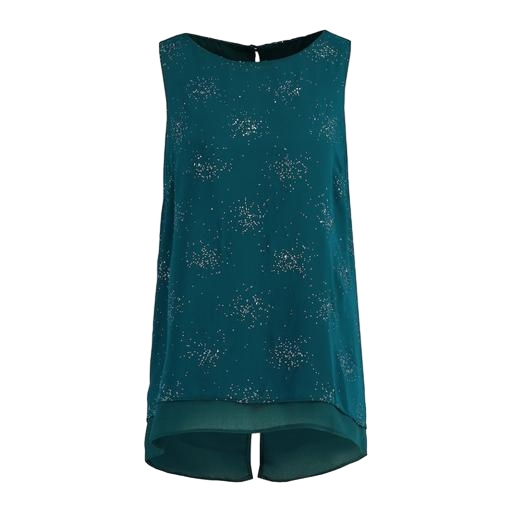
green high-low trapeze top, green sleeveless floral-print shirt, blue sleeveless layered hi-lo top, white background